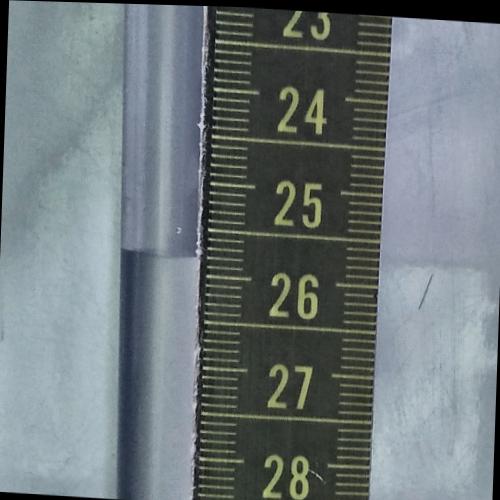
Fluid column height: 25.8 cm